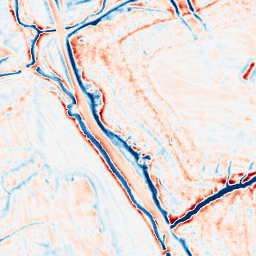
Category: edge_preserving
Decomposition family: bilateral
Decomposition parameters: d: 15
sigma_color: 100
sigma_space: 25
Upsampling method: sinc_blackman
Upsampling parameters: scale: 2
kernel_size: 8
Upsampling scale: 2